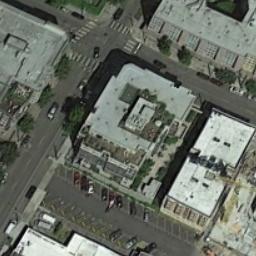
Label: commercial_area